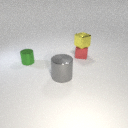
small red metal cube to the right of large gray metal cylinder